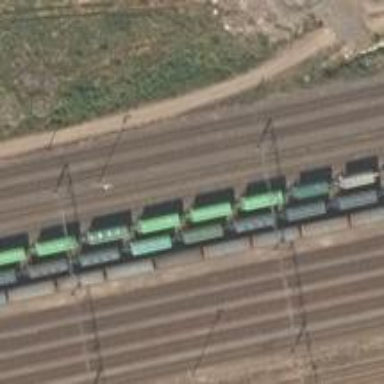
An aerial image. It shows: Railway yard.